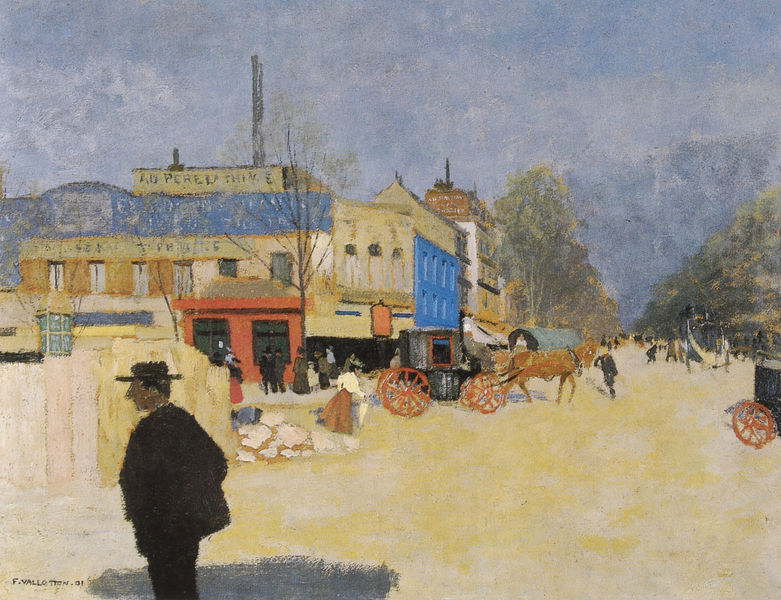
Titel: Die Place Clichy in Paris
Künstler: Félix Vallotton
Standort: Schweiz
Institution: Privatsammlung
Schlagwörter: baum, blau, gemälde, himmel, mann, schatten, weiß, wolken, bäume, frauen, gelb, grün, impressionismus, komposition, landschaft, menschen, ocker, sand, stadt, wäsche, braun, bunt, fenster, frankreich, frau, grau, hell, hut, jahrhundertwende, licht, männer, orange, paris, raum, schwarz, strasse, säule, dach, gebäude, rot, schirm, sonnenschirm, weg, zaun, beige, expressionismus, leute, rock, anzug, mensch, steine, signatur, öl, horizont, häuser, sonne, boden, kind, personen, england, kontrast, rosa, kamin, kinder, pferd, pferde, räder, schornstein, bewölkt, schrift, sommer, vallotton, valloton, fassade, fassaden, mast, dorf, dächer, mauer, allee, farbe, amerika, droschke, einspänner, fabrik, fuhrwerke, fußgänger, geschäfte, holzzaun, kleinstadt, kutsche, kutschen, laden, läden, markt, pferde frau, platz, schlot, schriftzug, sigantur, silhouette, speichen, südfrankreich, treiben, van gogh, vorort, werbung, ziehen, rad, wagen, wagenrad, kreuzung, felix valloton, straßenszene, staub, bahnhof, lautrec, toulouse-lautrec, roz, pointillismus, bäme, stiene, schrim, western, horinzont, 19. jahrhundert, blaue fassade, taum, kutsche#, felix falloton, vallotion